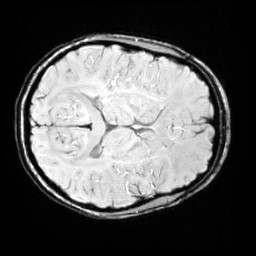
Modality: SWI
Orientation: axial
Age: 13
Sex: female
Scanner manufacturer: siemens
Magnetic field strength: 3 T
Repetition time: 0.027 s
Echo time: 0.02 s